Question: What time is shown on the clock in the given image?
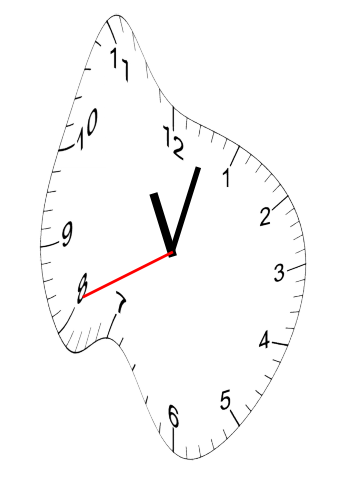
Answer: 11:02:41